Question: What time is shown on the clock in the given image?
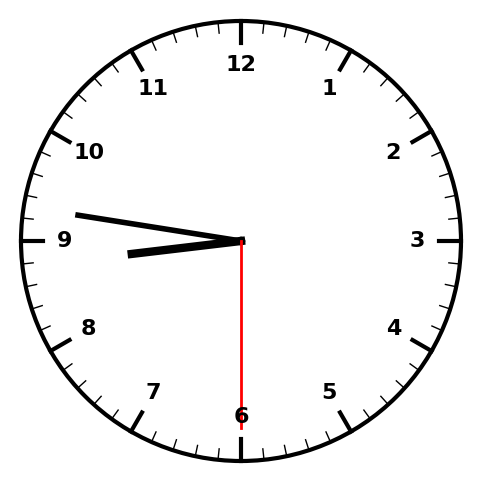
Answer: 08:46:30